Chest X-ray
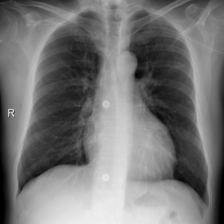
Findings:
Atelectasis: negative
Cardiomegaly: negative
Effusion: negative
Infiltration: negative
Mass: negative
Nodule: negative
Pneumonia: negative
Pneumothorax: negative
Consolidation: negative
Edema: negative
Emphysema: negative
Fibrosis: negative
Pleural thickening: negative
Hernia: negative